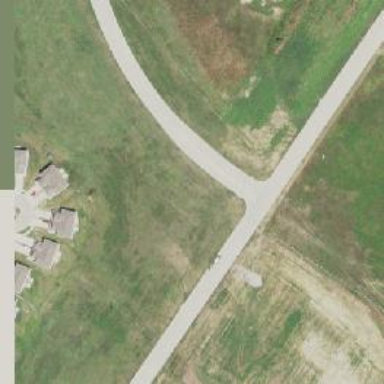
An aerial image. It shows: Tertiary road.